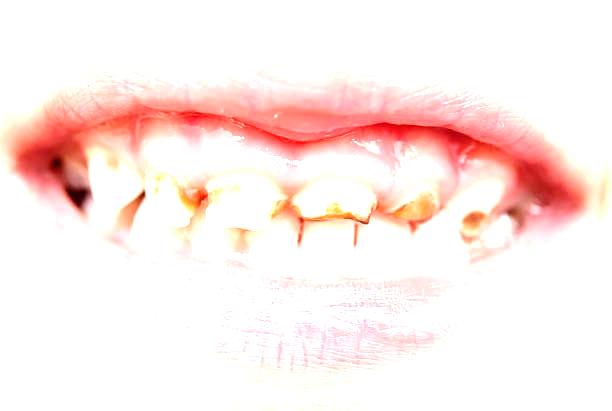
Condition: Gingivitis